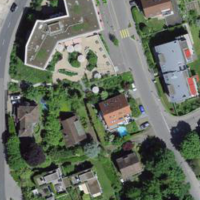
EUNIS habitat code: 55
Species observed at this site:
Cotinus coggygria